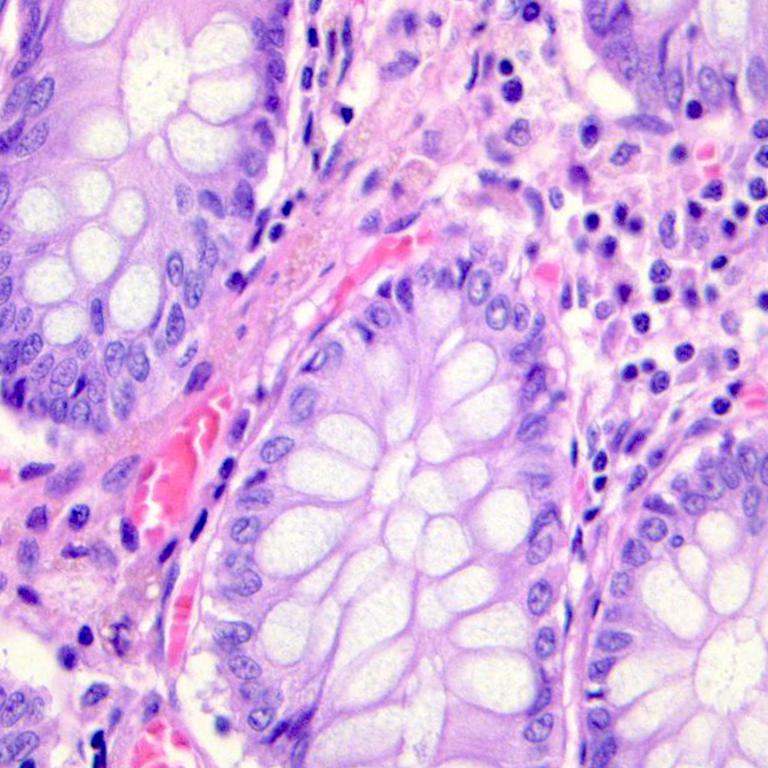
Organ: colon
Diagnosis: benign